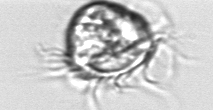
Label: Leegaardiella_ovalis